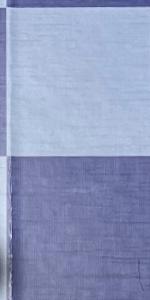
Label: Empty